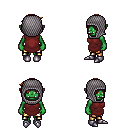
a pixel art fantasy rpg character, female body template, orc, green skin, maroon tunic, gold greaves, dark blonde pixie cut hairstyle, chain hood, metal boots, four views (front, back, left, right), 2x2 character sprite sheet, small pixel art, hard edges, no anti-aliasing